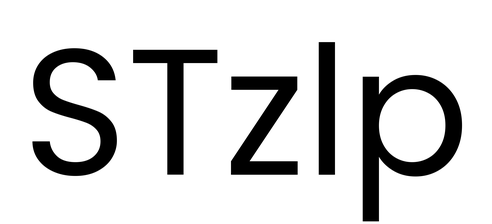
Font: Poppins-Regular